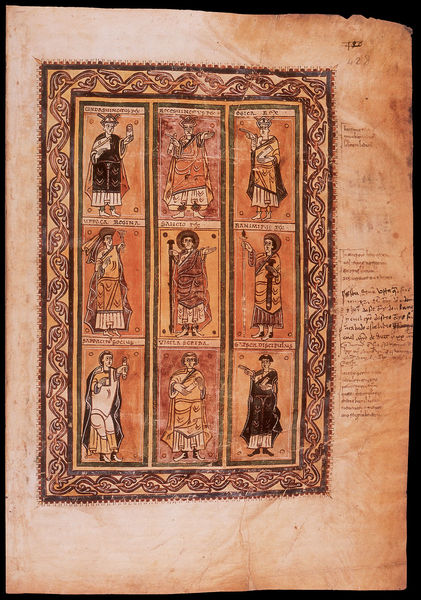
Titel: Codex Albeldense
Institution: (bei) Madrid, Biblioteca Real Monasterio de San Lorenzo de El Escorial, Patrimonio Nacional
Schlagwörter: gelb, braun, männer, rot, rahmen, personen, blatt, schrift, papier, rand, buch, seite, illustration, schwert, kunst, pergament, mittelalter, kostüme, heilige, mäander, neun, tonsur, buchmalerei, inkunabel, kodex, bemerkung, 9